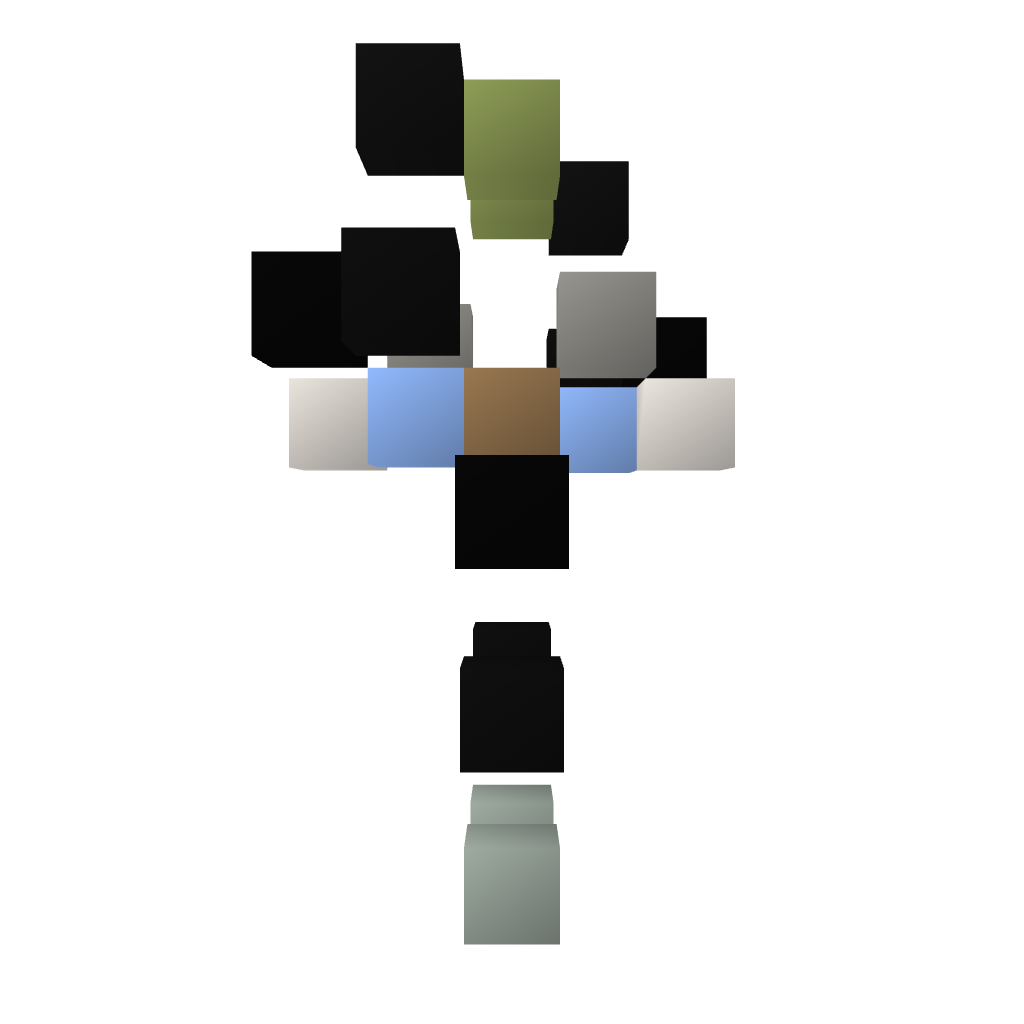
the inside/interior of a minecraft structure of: SD Trader